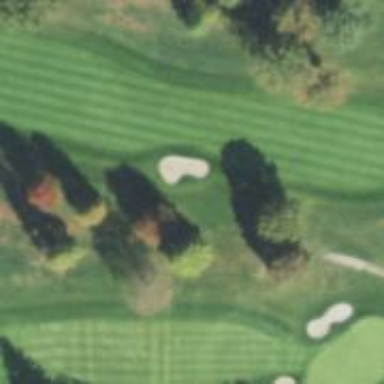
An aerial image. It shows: Grassy area designated as golf fairway.